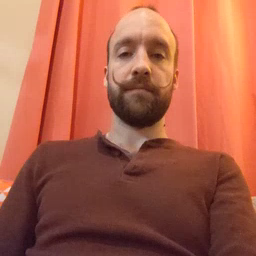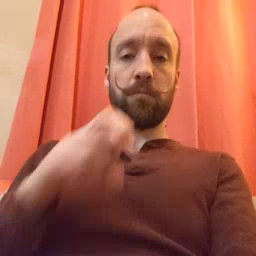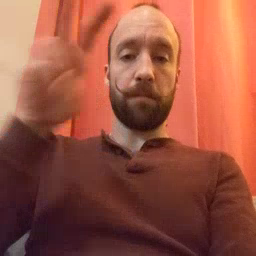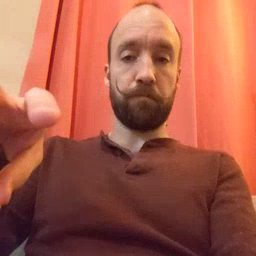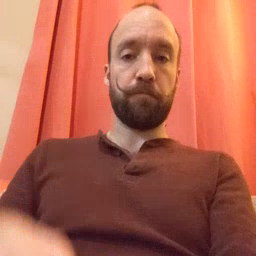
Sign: jump